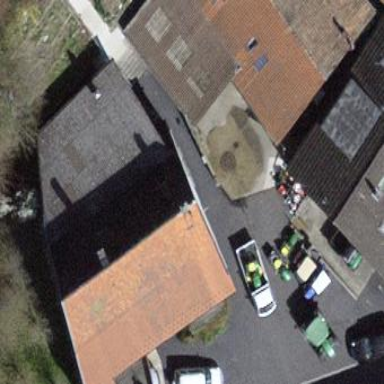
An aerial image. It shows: Building with tiled roof.